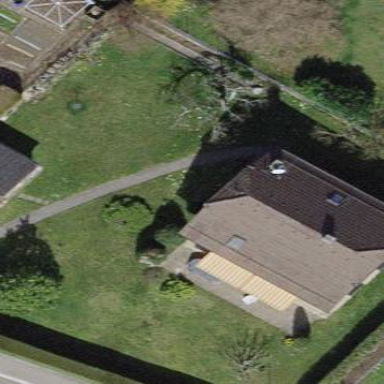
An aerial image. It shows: Garden surrounded by fence.